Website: lowes
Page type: review-order
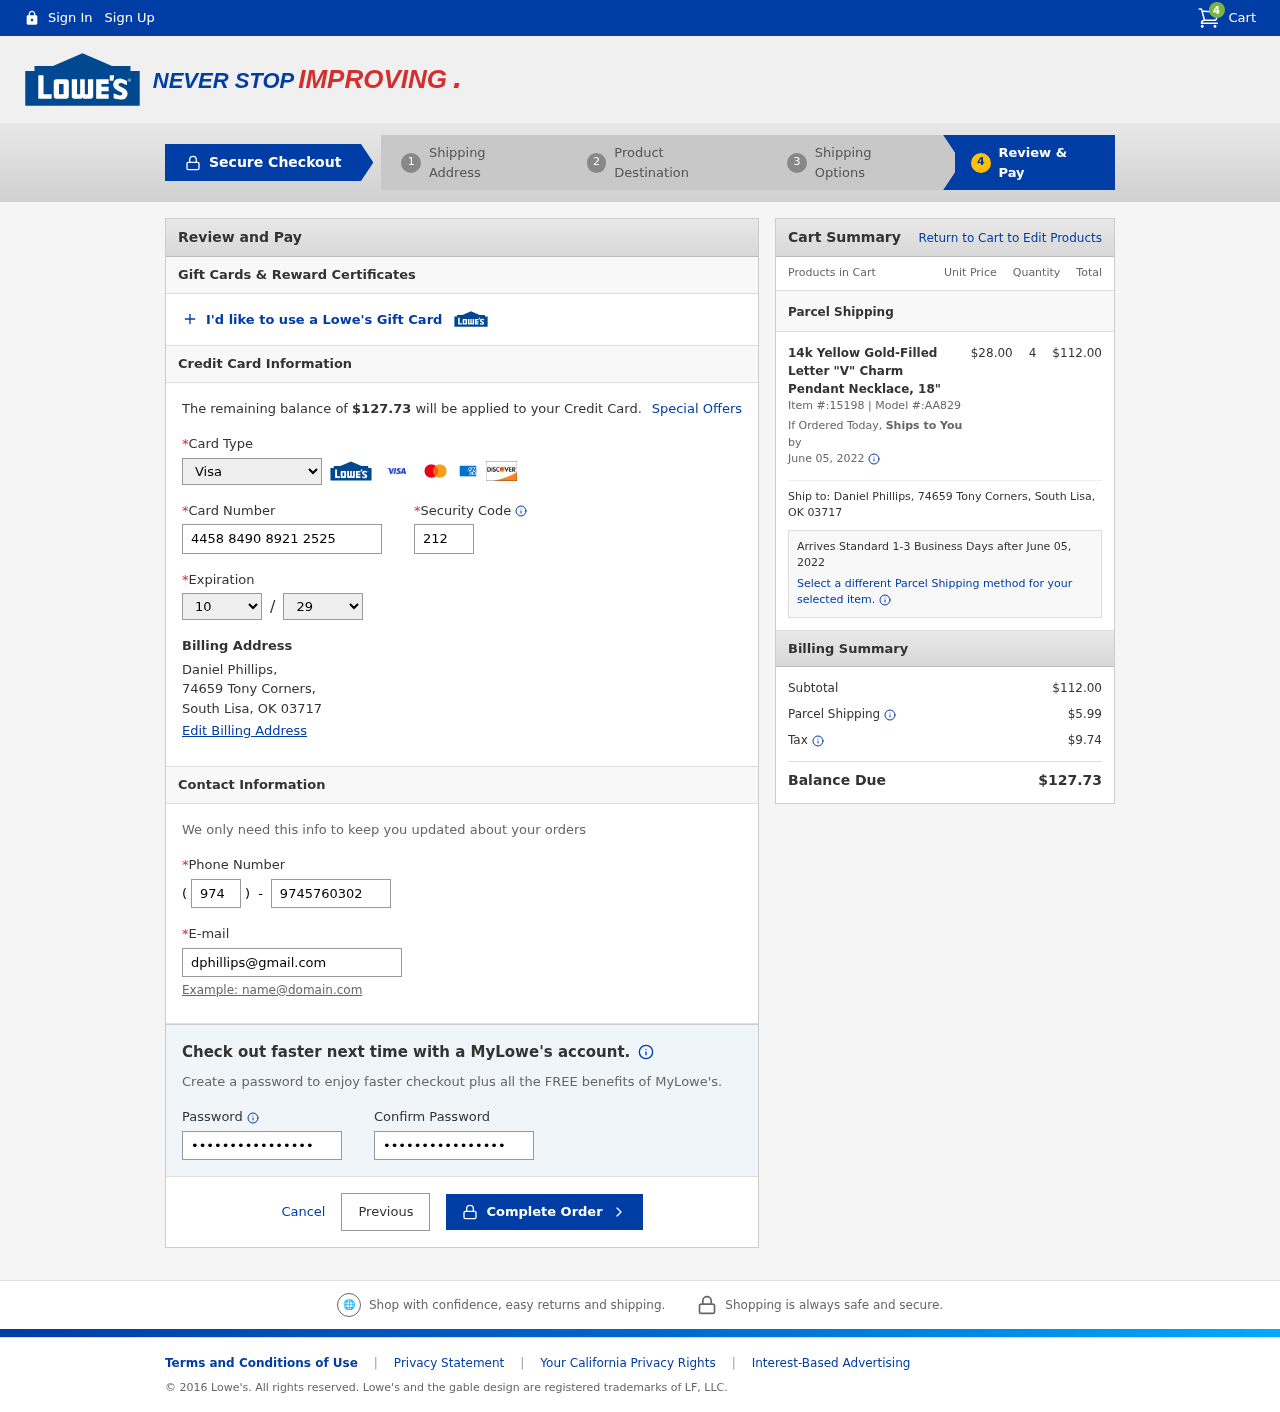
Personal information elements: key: PII_CARD_CVV
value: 212
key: PII_CARD_EXPIRY_MONTH
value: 10
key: PII_CARD_EXPIRY_YEAR
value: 29
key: PII_CARD_NUMBER
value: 4458 8490 8921 2525
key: PII_CARD_TYPE
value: Visa
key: PII_CITY
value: South Lisa
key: PII_EMAIL
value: dphillips@gmail.com
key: PII_FULLNAME
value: Daniel Phillips,
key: PII_PHONE
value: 9745760302
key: PII_PHONE_AREA
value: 974
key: PII_POSTCODE
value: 03717
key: PII_STATE_ABBR
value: OK
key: PII_STREET
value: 74659 Tony Corners
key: PII_STREET
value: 74659 Tony Corners,
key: PII_FULLNAME2
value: Daniel Phillips
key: PII_POSTCODE_FULL
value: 03717
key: PII_CITY_STATE
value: South Lisa, OK
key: PII_CITY_STATE_ZIP
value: South Lisa, OK 03717
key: PII_POSTCODE_NUMERIC
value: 3717
Product elements: key: PRODUCT1_NAME
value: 14k Yellow Gold-Filled Letter "V" Charm Pendant Necklace, 18"
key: PRODUCT1_PRICE
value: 28
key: PRODUCT1_QUANTITY
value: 4
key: PRODUCT1_ITEM_NUMBER
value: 15198
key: PRODUCT1_MODEL_NUMBER
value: AA829
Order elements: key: ORDER_NUM_ITEMS
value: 4
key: ORDER_TOTAL
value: $127.73
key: ORDER_SHIPPING_DATE
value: June 05, 2022
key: ORDER_SUBTOTAL
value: $112.00
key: ORDER_SHIPPING_DATE2
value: June 05, 2022
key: ORDER_SUBTOTAL2
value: $112.00
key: ORDER_SHIPPING_COST
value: $5.99
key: ORDER_TAX
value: $9.74